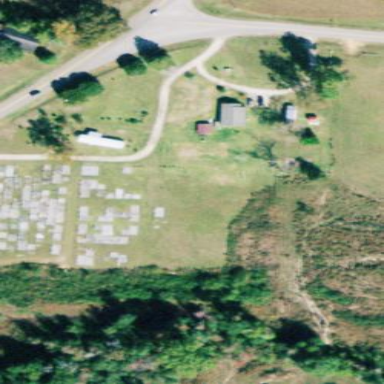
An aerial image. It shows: Cemetery with graves.